Question: I'm trying to make a simple blur effect in c. I have an image loaded in an 512*512 array of RGB pixels and I'm using 3x3 kernel to blur that image
here is the kernel
'''
float matrix[9] = {1.0f/9.0f, 1.0f/9.0f, 1.0f/9.0f, 1.0f/9.0f, 1.0f/9.0f, 1.0f/9.0f, 1.0f/9.0f, 1.0f/9.0f, 1.0f/9.0f};
'''
and here is the code that is doing the bluring
'''
void useBlur(){
for(int i = 0; i < ARRAY_SIZE; i++){
float r = 0;
float g = 0;
float b = 0;
int m, n;
for(int y = -1, m = 0; y <= 1; y++, m++){
for(int z = -1, n = 0; z <= 1; z++, n++){
r += (float)orig_image[i + 512 * y + z].r * (float)matrix[m*3+n];
g += (float)orig_image[i + 512 * y + z].g * (float)matrix[m*3+n];
b += (float)orig_image[i + 512 * y + z].b * (float)matrix[m*3+n];
}
}
image[i].r = r;
image[i].g = g;
image[i].b = b;
}
}
'''
I'm not sure what is wrong with that code, but it is producing result:

Any ideas why the colors are wrong? And how to fix it?
EDIT:
fixed matrix[7] from 9.0/9.0 to 1.0/9.0 and uploaded new image
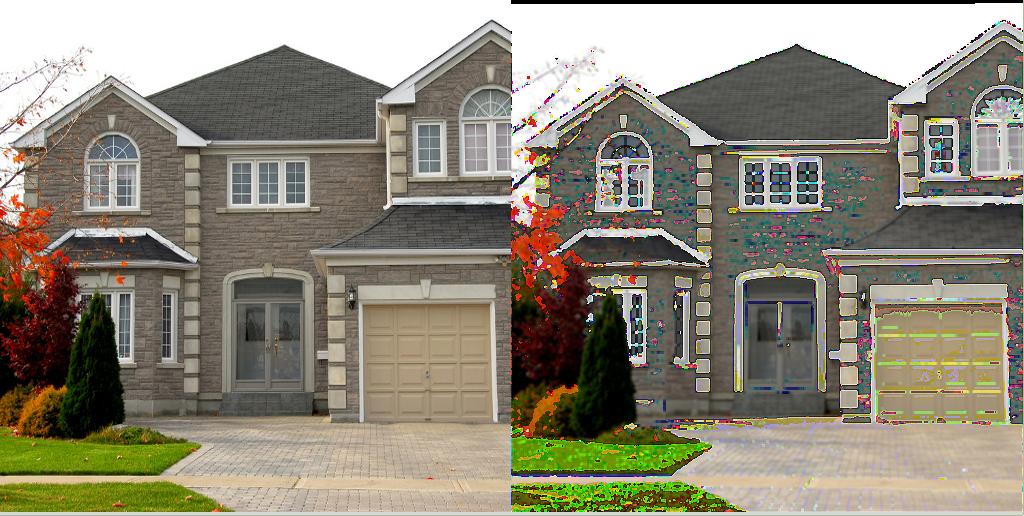
Answer: I tried your code with some changes, the images I have are BGRA and I am using opencv for my image container but the structure of the code is the same and it works perfectly.
'''
for (int i = 2*image.cols; i < image.rows*image.cols-2*image.cols; i++)
{
float r = 0;
float g = 0;
float b = 0;
for (int y = -1; y <=1; y++)
{
for (int z = -1; z <=1; z++)
{
b += (float)image.at<cv::Vec4b>(i + image.cols*y+z)(0)*(1.0/9);
g += (float)image.at<cv::Vec4b>(i + image.cols*y+z)(1)*(1.0/9);
r += (float)image.at<cv::Vec4b>(i + image.cols*y+z)(2)*(1.0/9);
}
}
image.at<cv::Vec4b>(i)(0) = b;
image.at<cv::Vec4b>(i)(1) = g;
image.at<cv::Vec4b>(i)(2) = r;
}
'''
I would assume that means the problem is either not in the code you posted, or somehow the opencv cv::Mat class is handling something your image container is not. The obvious candidate for that would be that you seem to be implicitly converting from float to uchar at the end of your code. Could you test running this loop over your image but without modifying it? It could look like this, or any number of other ways. This is ugly, but a quick conversion.
'''
void useBlur(){
for(int i = 0; i < ARRAY_SIZE; i++){
float r = 0;
float g = 0;
float b = 0;
int m, n;
for(int y = -1, m = 0; y <= 1; y++, m++){
for(int z = -1, n = 0; z <= 1; z++, n++){
if(y == 0 && z == 0)
{
r += (float)orig_image[i + 512 * y + z].r * (float)matrix[m*3+n]*9;
g += (float)orig_image[i + 512 * y + z].g * (float)matrix[m*3+n]*9;
b += (float)orig_image[i + 512 * y + z].b * (float)matrix[m*3+n]*9;
}
}
}
image[i].r = r;
image[i].g = g;
image[i].b = b;
}
}
'''
Theoretically nothing should change about the image when you do that, so if the image is changing it is because of some conversion error. I admit the theory is unlikely but the structure of your code seems sound so I don't know what else to suggest.